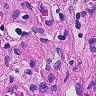
Metastatic tissue present: no